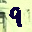
Label: 9